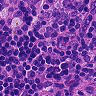
Metastatic tissue present: no